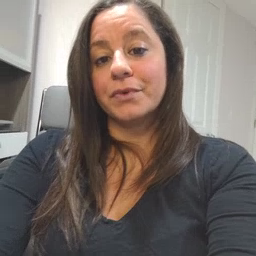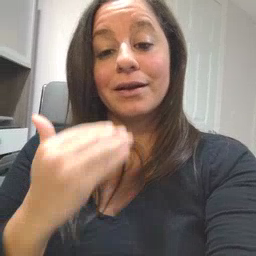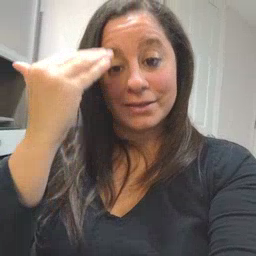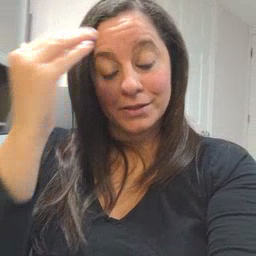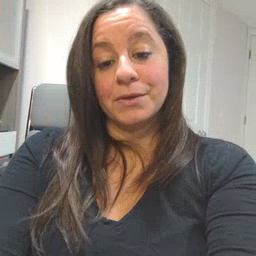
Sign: head